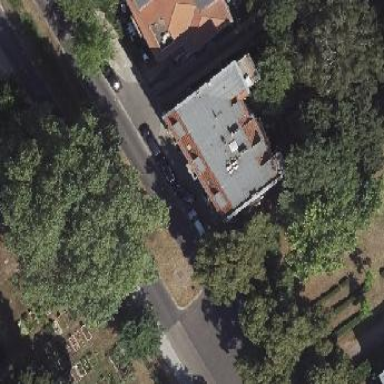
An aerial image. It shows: Unique apartment building with double saltbox roof shape.